Interaction volume radius: 5 \u00c5
Interaction volume height: 25 \u00c5
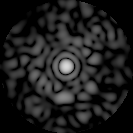
Disorder parameter: 0.7829